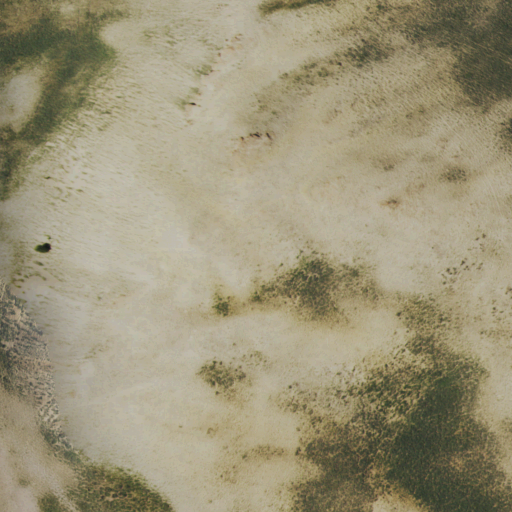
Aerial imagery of mountain in Nevada named Corduroy Mountain containing shrub and grassland